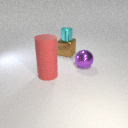
large red rubber cylinder below large red rubber cylinder